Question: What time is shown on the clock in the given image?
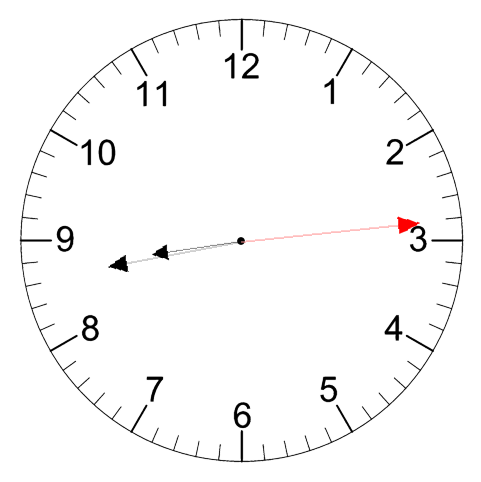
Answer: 08:43:14